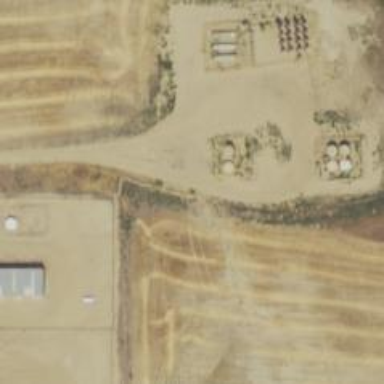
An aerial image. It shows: Storage tank that is man-made.